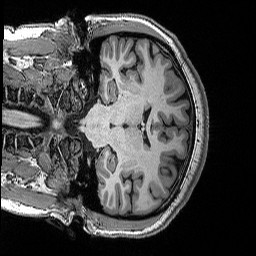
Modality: T1w
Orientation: coronal
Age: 22
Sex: female
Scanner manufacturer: siemens
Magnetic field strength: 3 T
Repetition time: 2.53 s
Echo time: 0.0033 s